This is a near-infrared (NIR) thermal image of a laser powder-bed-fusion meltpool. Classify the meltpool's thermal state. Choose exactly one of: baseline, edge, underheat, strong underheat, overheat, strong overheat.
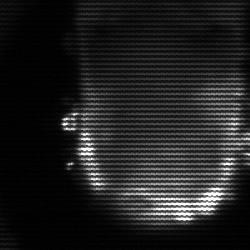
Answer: baseline